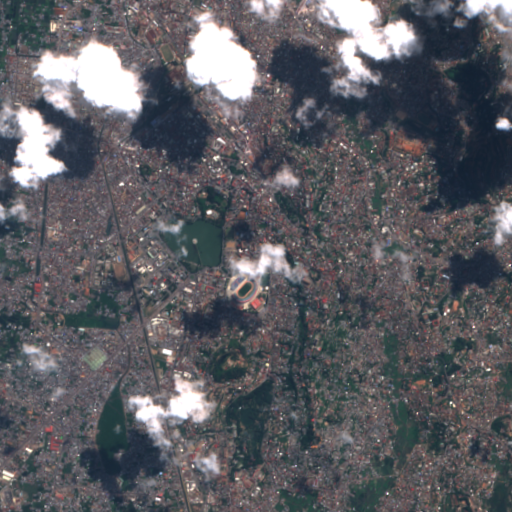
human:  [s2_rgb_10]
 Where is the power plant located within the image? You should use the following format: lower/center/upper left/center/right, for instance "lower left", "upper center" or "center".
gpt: The power plant is located in the lower right of the image.
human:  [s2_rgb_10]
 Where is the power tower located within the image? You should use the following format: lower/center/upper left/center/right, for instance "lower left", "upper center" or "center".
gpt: The power tower is located in the lower right of the image.
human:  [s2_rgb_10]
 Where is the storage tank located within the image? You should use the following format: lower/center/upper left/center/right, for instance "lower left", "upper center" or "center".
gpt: The storage tank is located in the lower right of the image.
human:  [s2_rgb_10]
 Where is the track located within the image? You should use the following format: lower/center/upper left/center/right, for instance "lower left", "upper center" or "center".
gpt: The track is located in the center left of the image.
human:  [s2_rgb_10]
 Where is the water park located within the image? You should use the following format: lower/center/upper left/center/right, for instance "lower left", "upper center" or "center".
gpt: The water park is located in the center left of the image.
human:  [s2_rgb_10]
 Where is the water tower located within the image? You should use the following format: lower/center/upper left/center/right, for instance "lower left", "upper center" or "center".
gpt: The water tower is located in the upper center of the image.
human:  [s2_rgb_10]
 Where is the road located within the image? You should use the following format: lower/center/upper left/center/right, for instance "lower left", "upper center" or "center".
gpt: There is no road in the image.